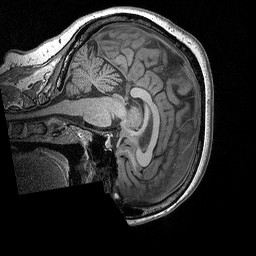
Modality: T1w
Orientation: sagittal
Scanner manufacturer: siemens
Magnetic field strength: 3 T
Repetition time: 2.3 s
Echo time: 0.00298 s